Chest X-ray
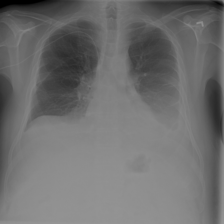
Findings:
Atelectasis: positive
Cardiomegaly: negative
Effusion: positive
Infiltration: positive
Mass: negative
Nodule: negative
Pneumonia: negative
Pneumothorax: negative
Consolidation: negative
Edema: negative
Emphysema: negative
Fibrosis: negative
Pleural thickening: negative
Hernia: negative